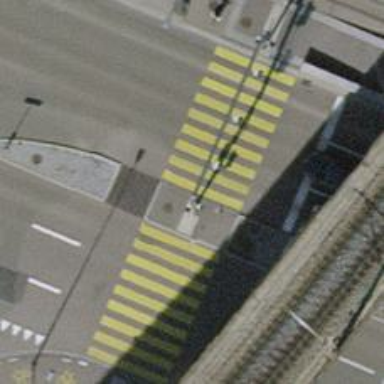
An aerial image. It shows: Footway with asphalt surface and zebra crossing.